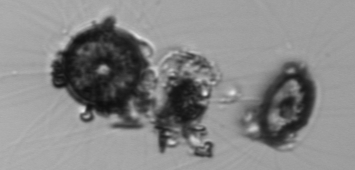
Label: Thalassiosira_TAG_external_detritus